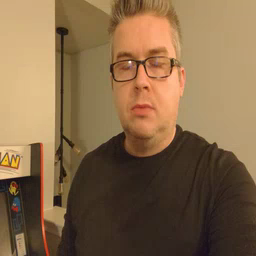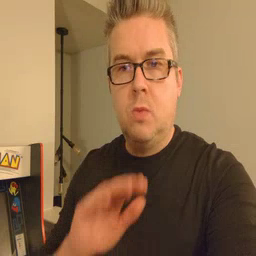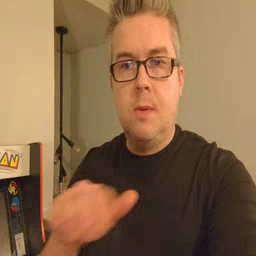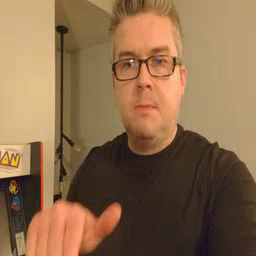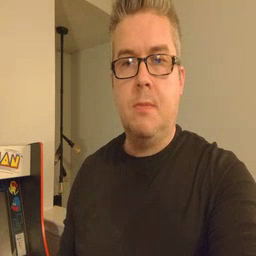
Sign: pool